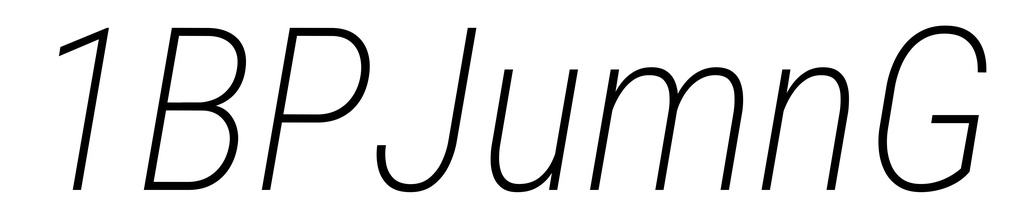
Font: Roboto-Italic_Condensed_ExtraLight_Italic